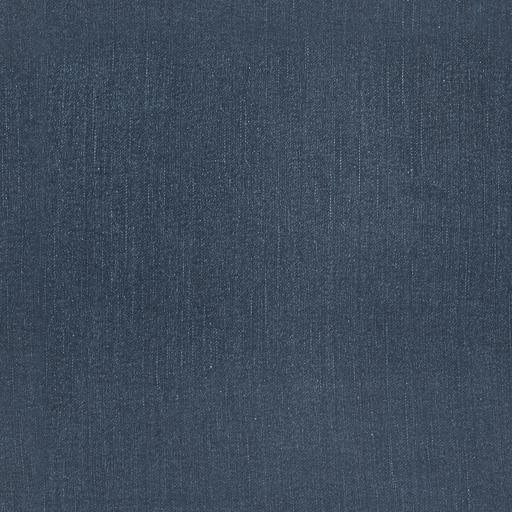
Tags: blue clean fabric jeans new